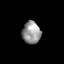
Tissue: skin
Cell type: Epithelial cells
Senescence score: 0.235
Nuclear area (px): 406
Mean DAPI intensity: 150.121